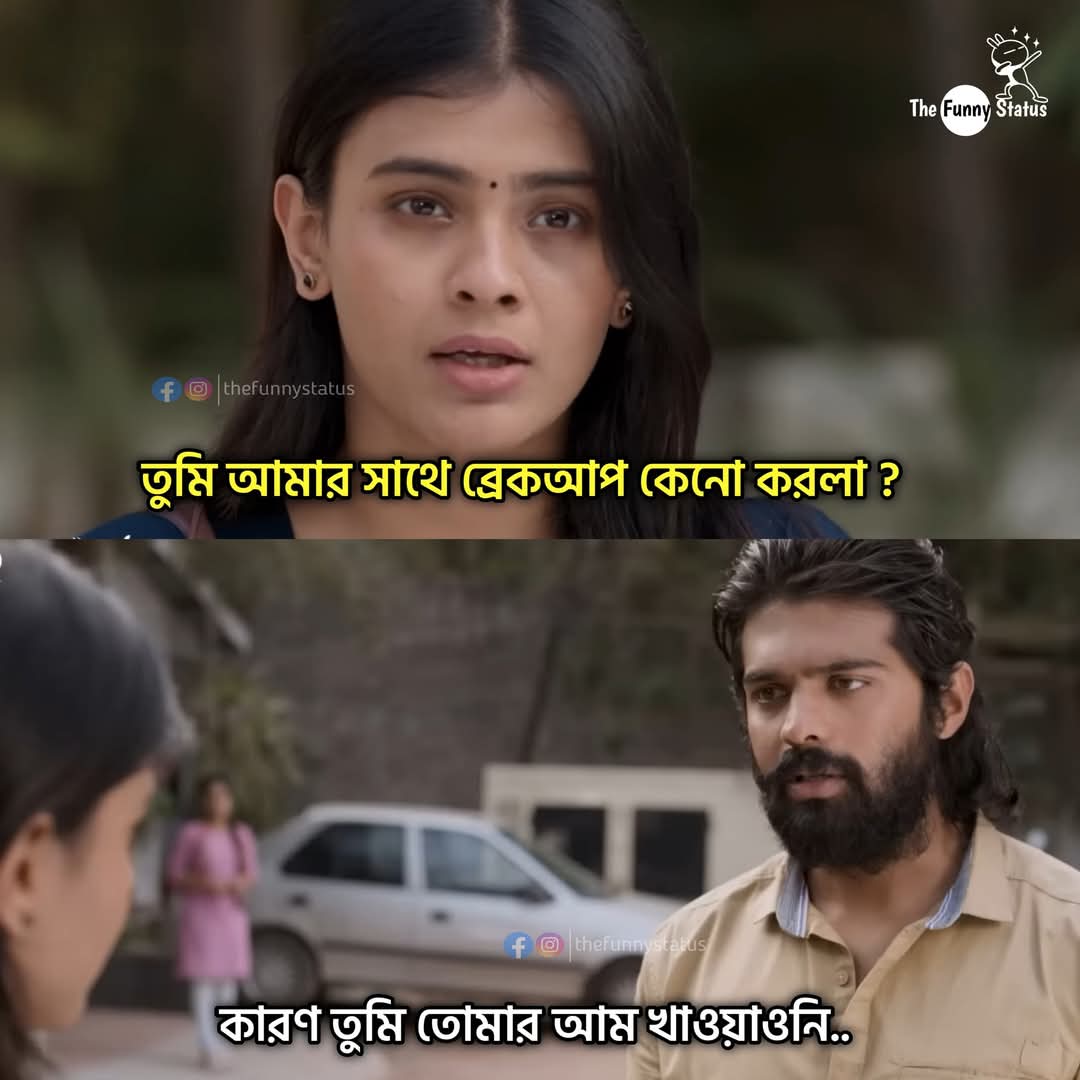
Text: তুমি আমার সাথে ব্রেকআপ কেনো করলা?
কারণ তুমি তোমার আম খাওয়াওনি..
Label: Non Hate